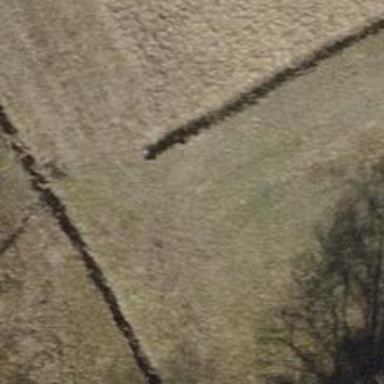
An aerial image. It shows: Ditch in the surroundings.